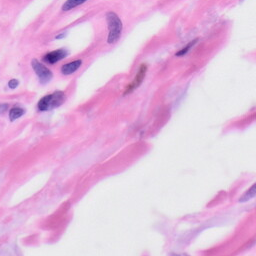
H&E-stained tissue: Skin